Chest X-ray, AP view. Patient: 64 years old, sex M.
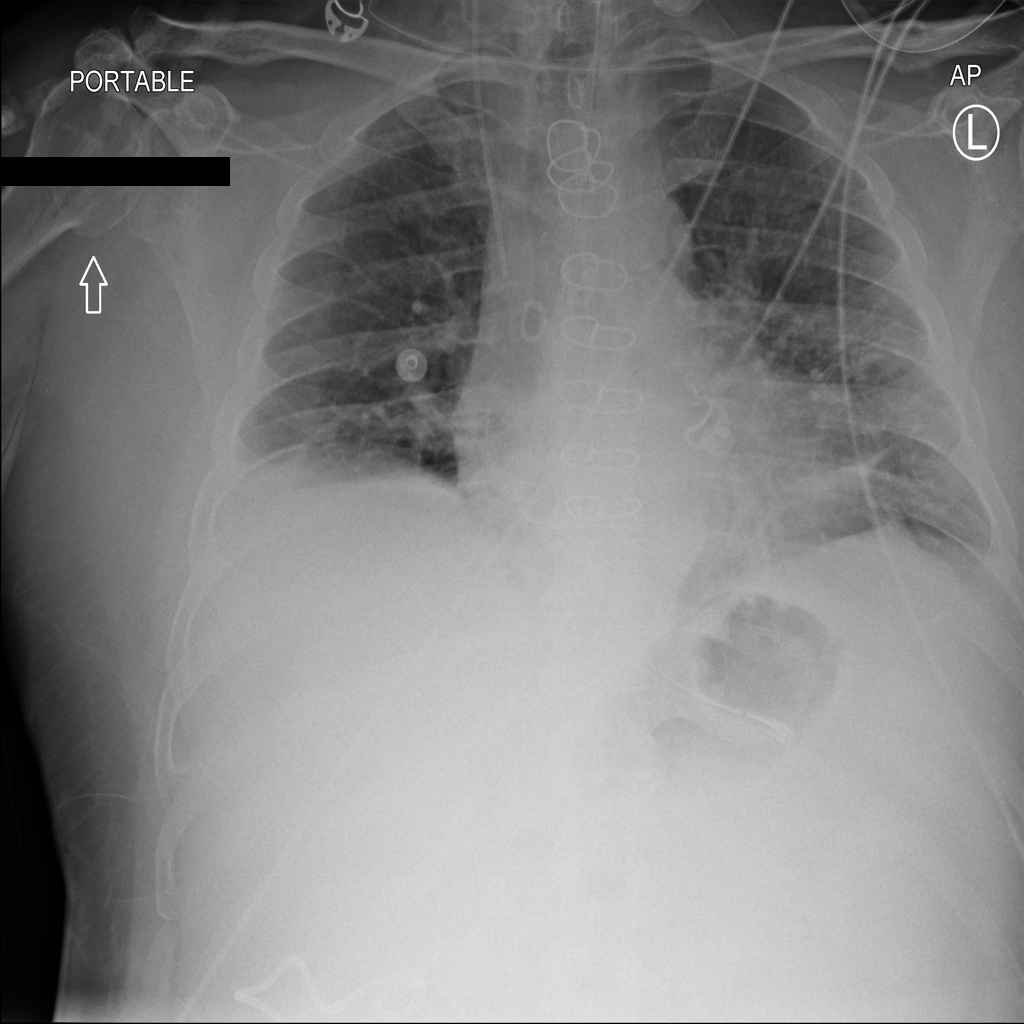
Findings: Atelectasis, Infiltration